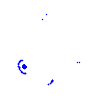
Particle: electron